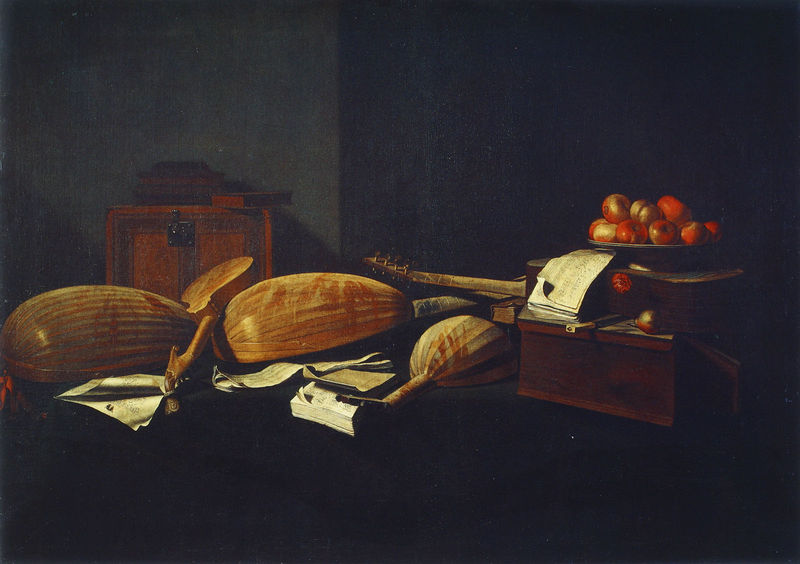
Titel: Stilleben mit Musikinstrumenten
Künstler: Evaristo Baschenis
Institution: Privatsammlung
Schlagwörter: dunkel, gemälde, braun, schwarz, tisch, weiss, obst, rot, schale, teller, tischtuch, gitarre, frucht, stilleben, stillleben, apfel, äpfel, bücher, papier, schrank, noten, buch, baun, niederländisch, komode, laute, schränkchen, musikinstrumente, lauten, mandolinen, musikinstumente